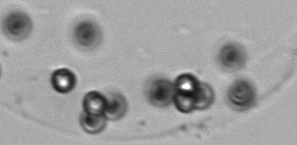
Label: Phaeocystis